Question: I'm learning to use wxWidget 2.8.12 with Codeblocks 12.11. I have followed the instructions on this site to install wxWidgets and Codeblocks:
<URL>
When I try to create the project and run the demo app I get the error:
'''
fatal error: wx/setup.h: No such file or directory
'''
The following picture will show this better:

I have followed the instructions, but still I get the error...what seems to be the problem? :(
Thnx for any help
P.S.
Here is an overview what I have done:
1) I downloaded Codeblocks including MinGW (codeblocks-12.11mingw-setup.exe)
<URL> and I have installed them using the .exe file
2) I have edited my User PATH environment variable to according to the reference page I have used
3) I have downloaded wxWidgets installer from this link and installed it:
<URL>
4) I have entered the directory 'C:\<wxWidgets root>uild\msw' and inputted the following command in command prompt:
'''
mingw32-make -f makefile.gcc BUILD=release SHARED=1 MONOLITHIC=1 UNICODE=1 CXXFLAGS=-fno-keep-inline-dllexport
'''
After letting wxWidgets build and trying to run my demo app I get the error I mentioned in Codeblocks :(
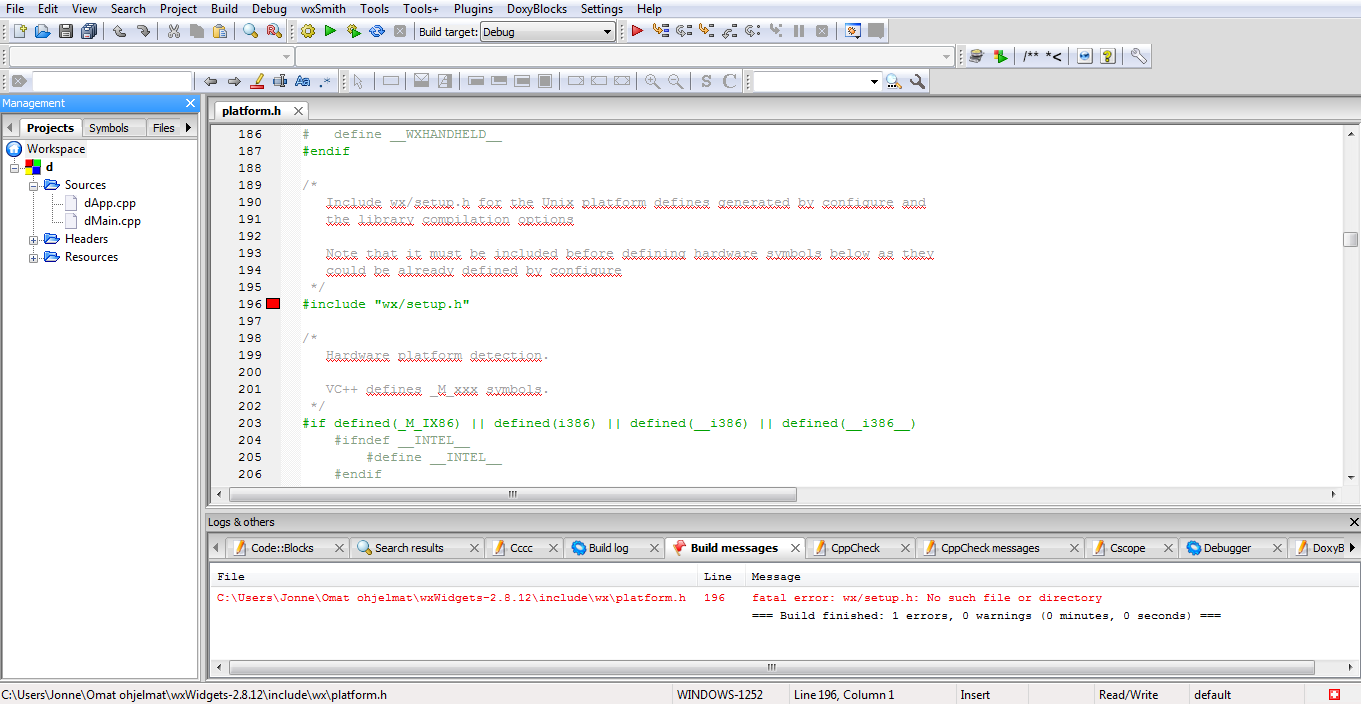
Answer: Please have a look at the Below Link which i have put.It will be very useful.I have also installed wxWidget 2.8.12 with Codeblocks 12.11 using This Link.
<URL>
Type These below steps in after you finish installing the wxWidgets2.8.12 and CODEBLOCKS 12.11.
'gcc -v'
'mingw32-make -v'
'cd /D C:\wxWidgets-2.8.12uild\msw'
'mingw32-make -f makefile.gcc clean'
'mingw32-make -f makefile.gcc BUILD=debug SHARED=0 MONOLITHIC=1 UNICODE=1'
'mingw32-make -f makefile.gcc BUILD=release SHARED=0 MONOLITHIC=1 UNICODE=1'
- If the problem still persists after doing all the above steps then You're missing an important compiler search path in your build options. - Make sure you choose the correct wxWidgets build configuration when running the wxWidgets project wizard. - If re-running the wizard isn't an option, then open your project's build options and add "$(#wx.lib)\gcc_dll\mswu" (assuming a monolithic Unicode DLL build) to the compiler search paths.